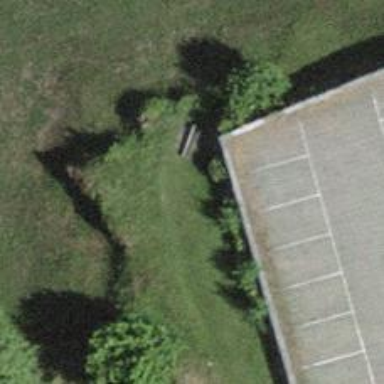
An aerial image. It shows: Bench for seating.